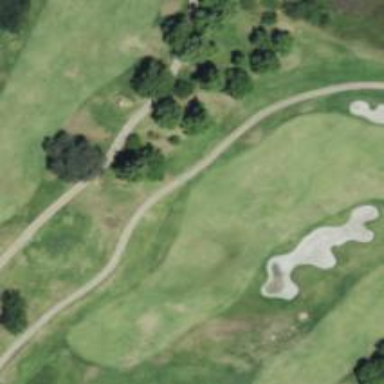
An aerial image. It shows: Golf cartpath that is also road path.